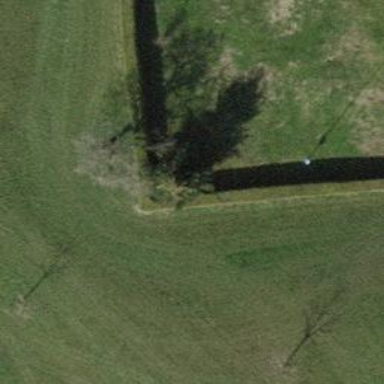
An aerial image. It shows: Hedge acting as barrier.